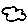
Label: cloud